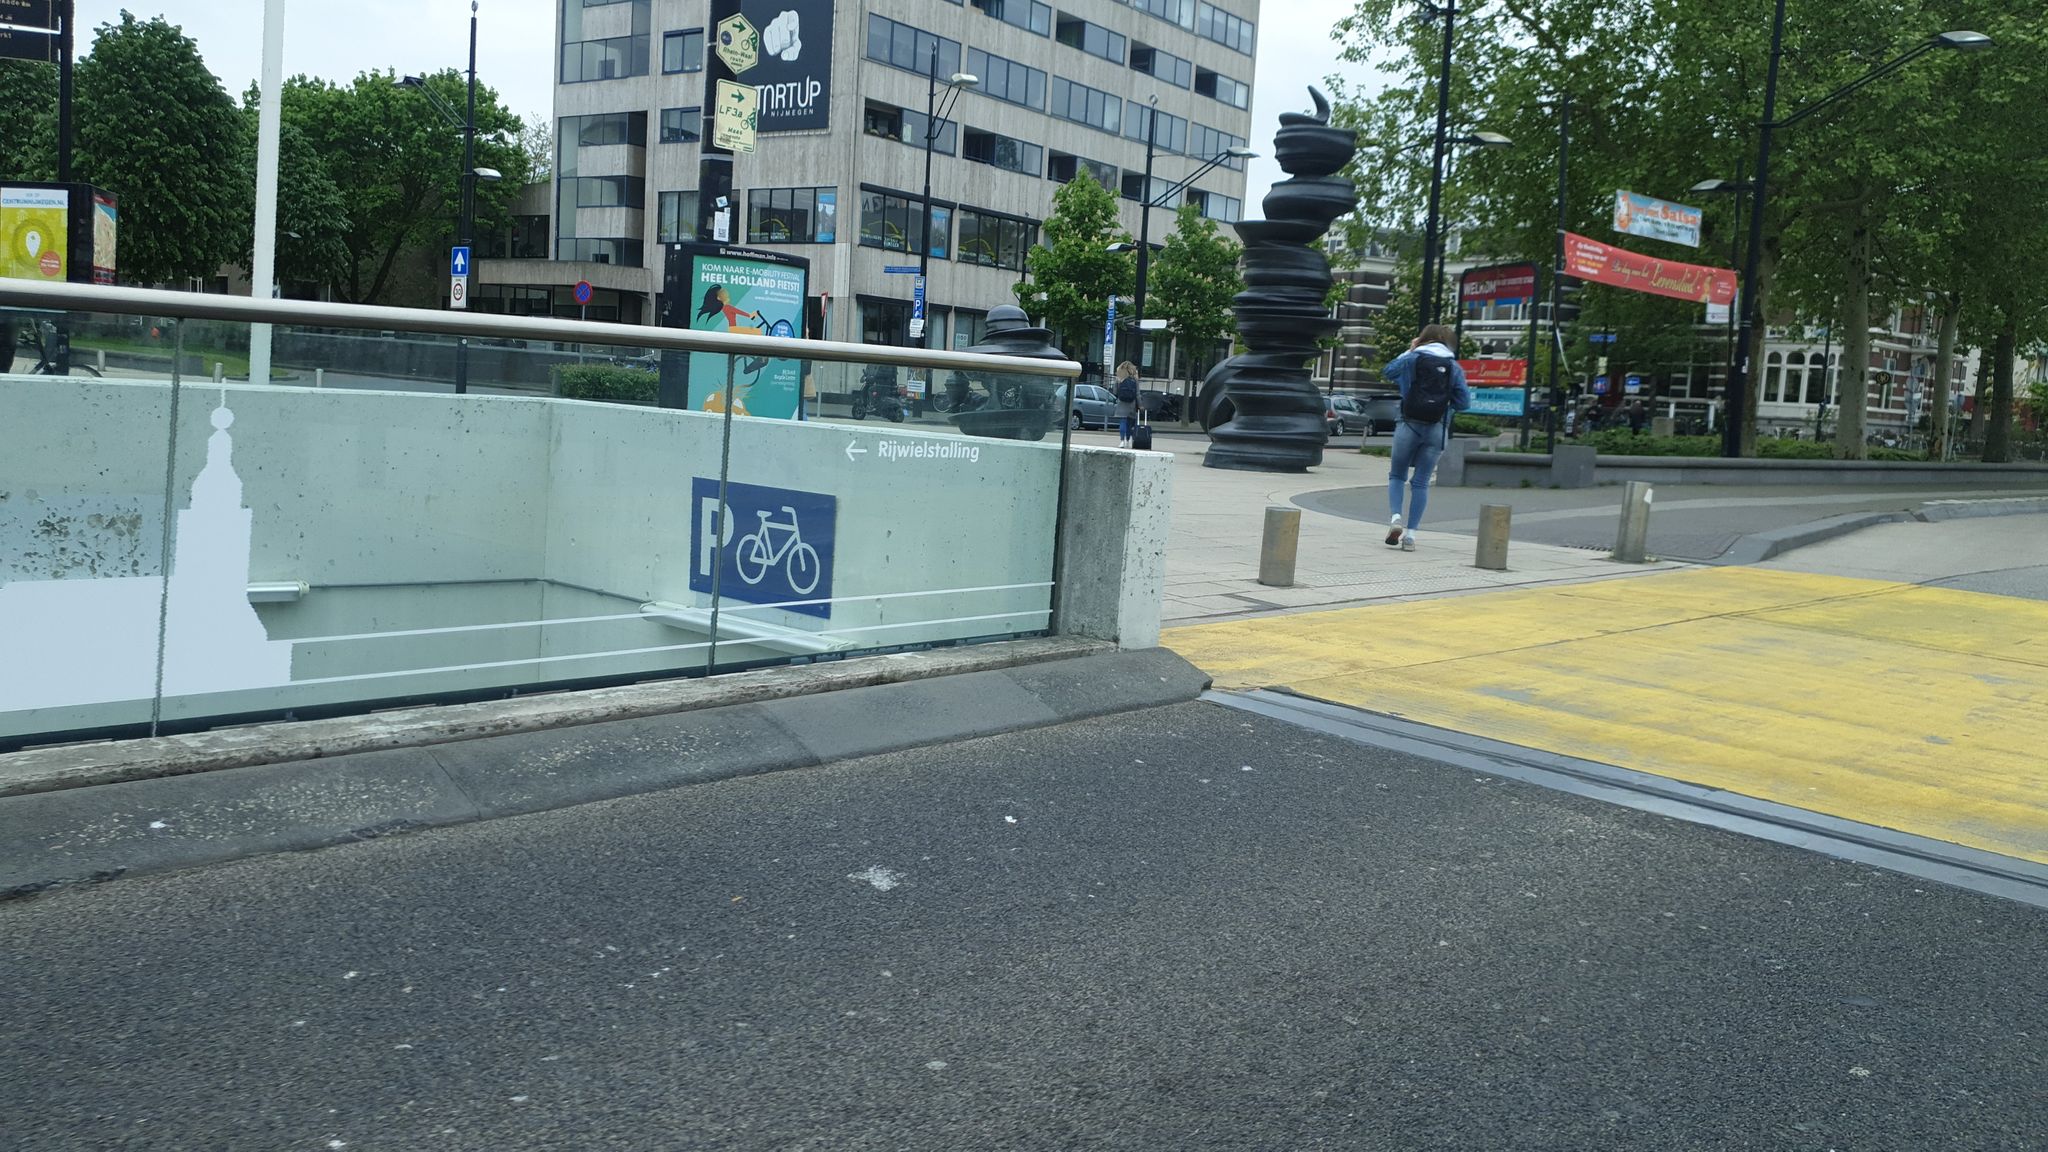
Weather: clear
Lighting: day
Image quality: good
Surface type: walking surface
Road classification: cycleway, footway, steps
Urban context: urban centre
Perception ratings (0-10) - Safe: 0.5, Lively: 8.09, Beautiful: 0.73, Boring: 1.46, Depressing: 7.23, Wealthy: 3.44